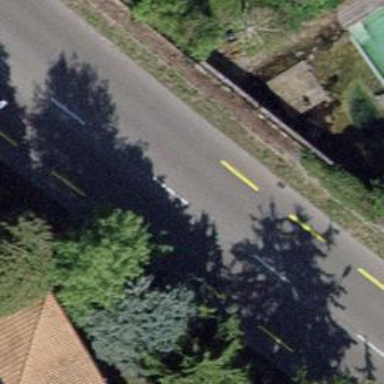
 featuring lane for cyclists on both sides."